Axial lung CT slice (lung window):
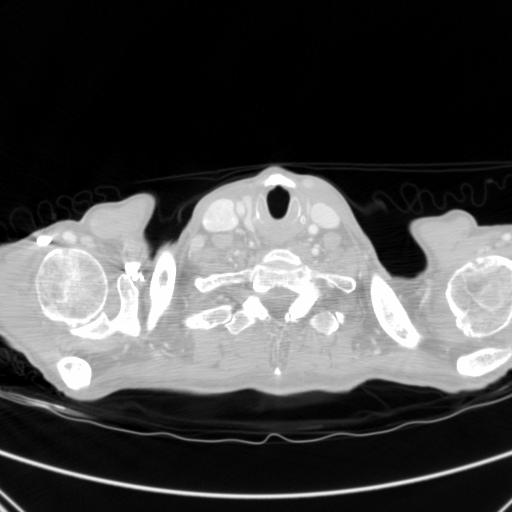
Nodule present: no